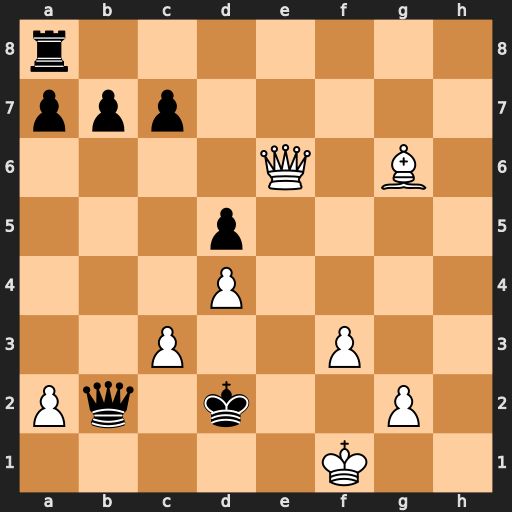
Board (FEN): r7/ppp5/4Q1B1/3p4/3P4/2P2P2/Pq1k2P1/5K2
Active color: w
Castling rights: -
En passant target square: -
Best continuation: Qe1#